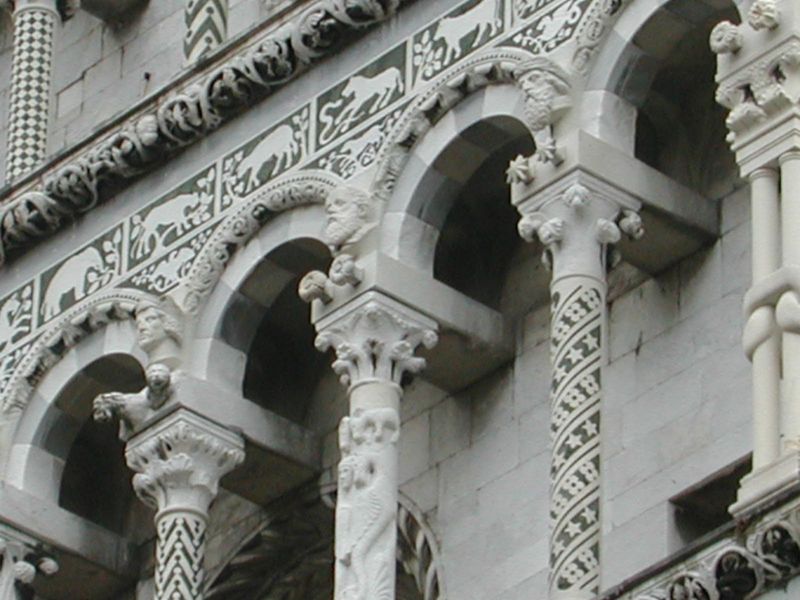
Titel: Lucca, San Michele in Foro
Standort: Lucca, S. Michele in Foro (EU - I)
Schlagwörter: kopf, grün, köpfe, marmor, säulen, gebäude, tiere, muster, ornament, bart, wand, architektur, gesicht, stein, kirche, pferd, ranken, bogen, fassade, detail, ornamente, verzierung, arkade, schaf, schwarz-weiss, sterne, schlange, säulchen, geometrisch, rundbögen, löwe, stier, geometrie, elefant, varianten, raubtiere, variation, blumenornamente